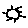
Label: sun